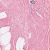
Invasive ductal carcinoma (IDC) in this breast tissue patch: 0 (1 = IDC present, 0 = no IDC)